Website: crate-barrel
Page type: receipt
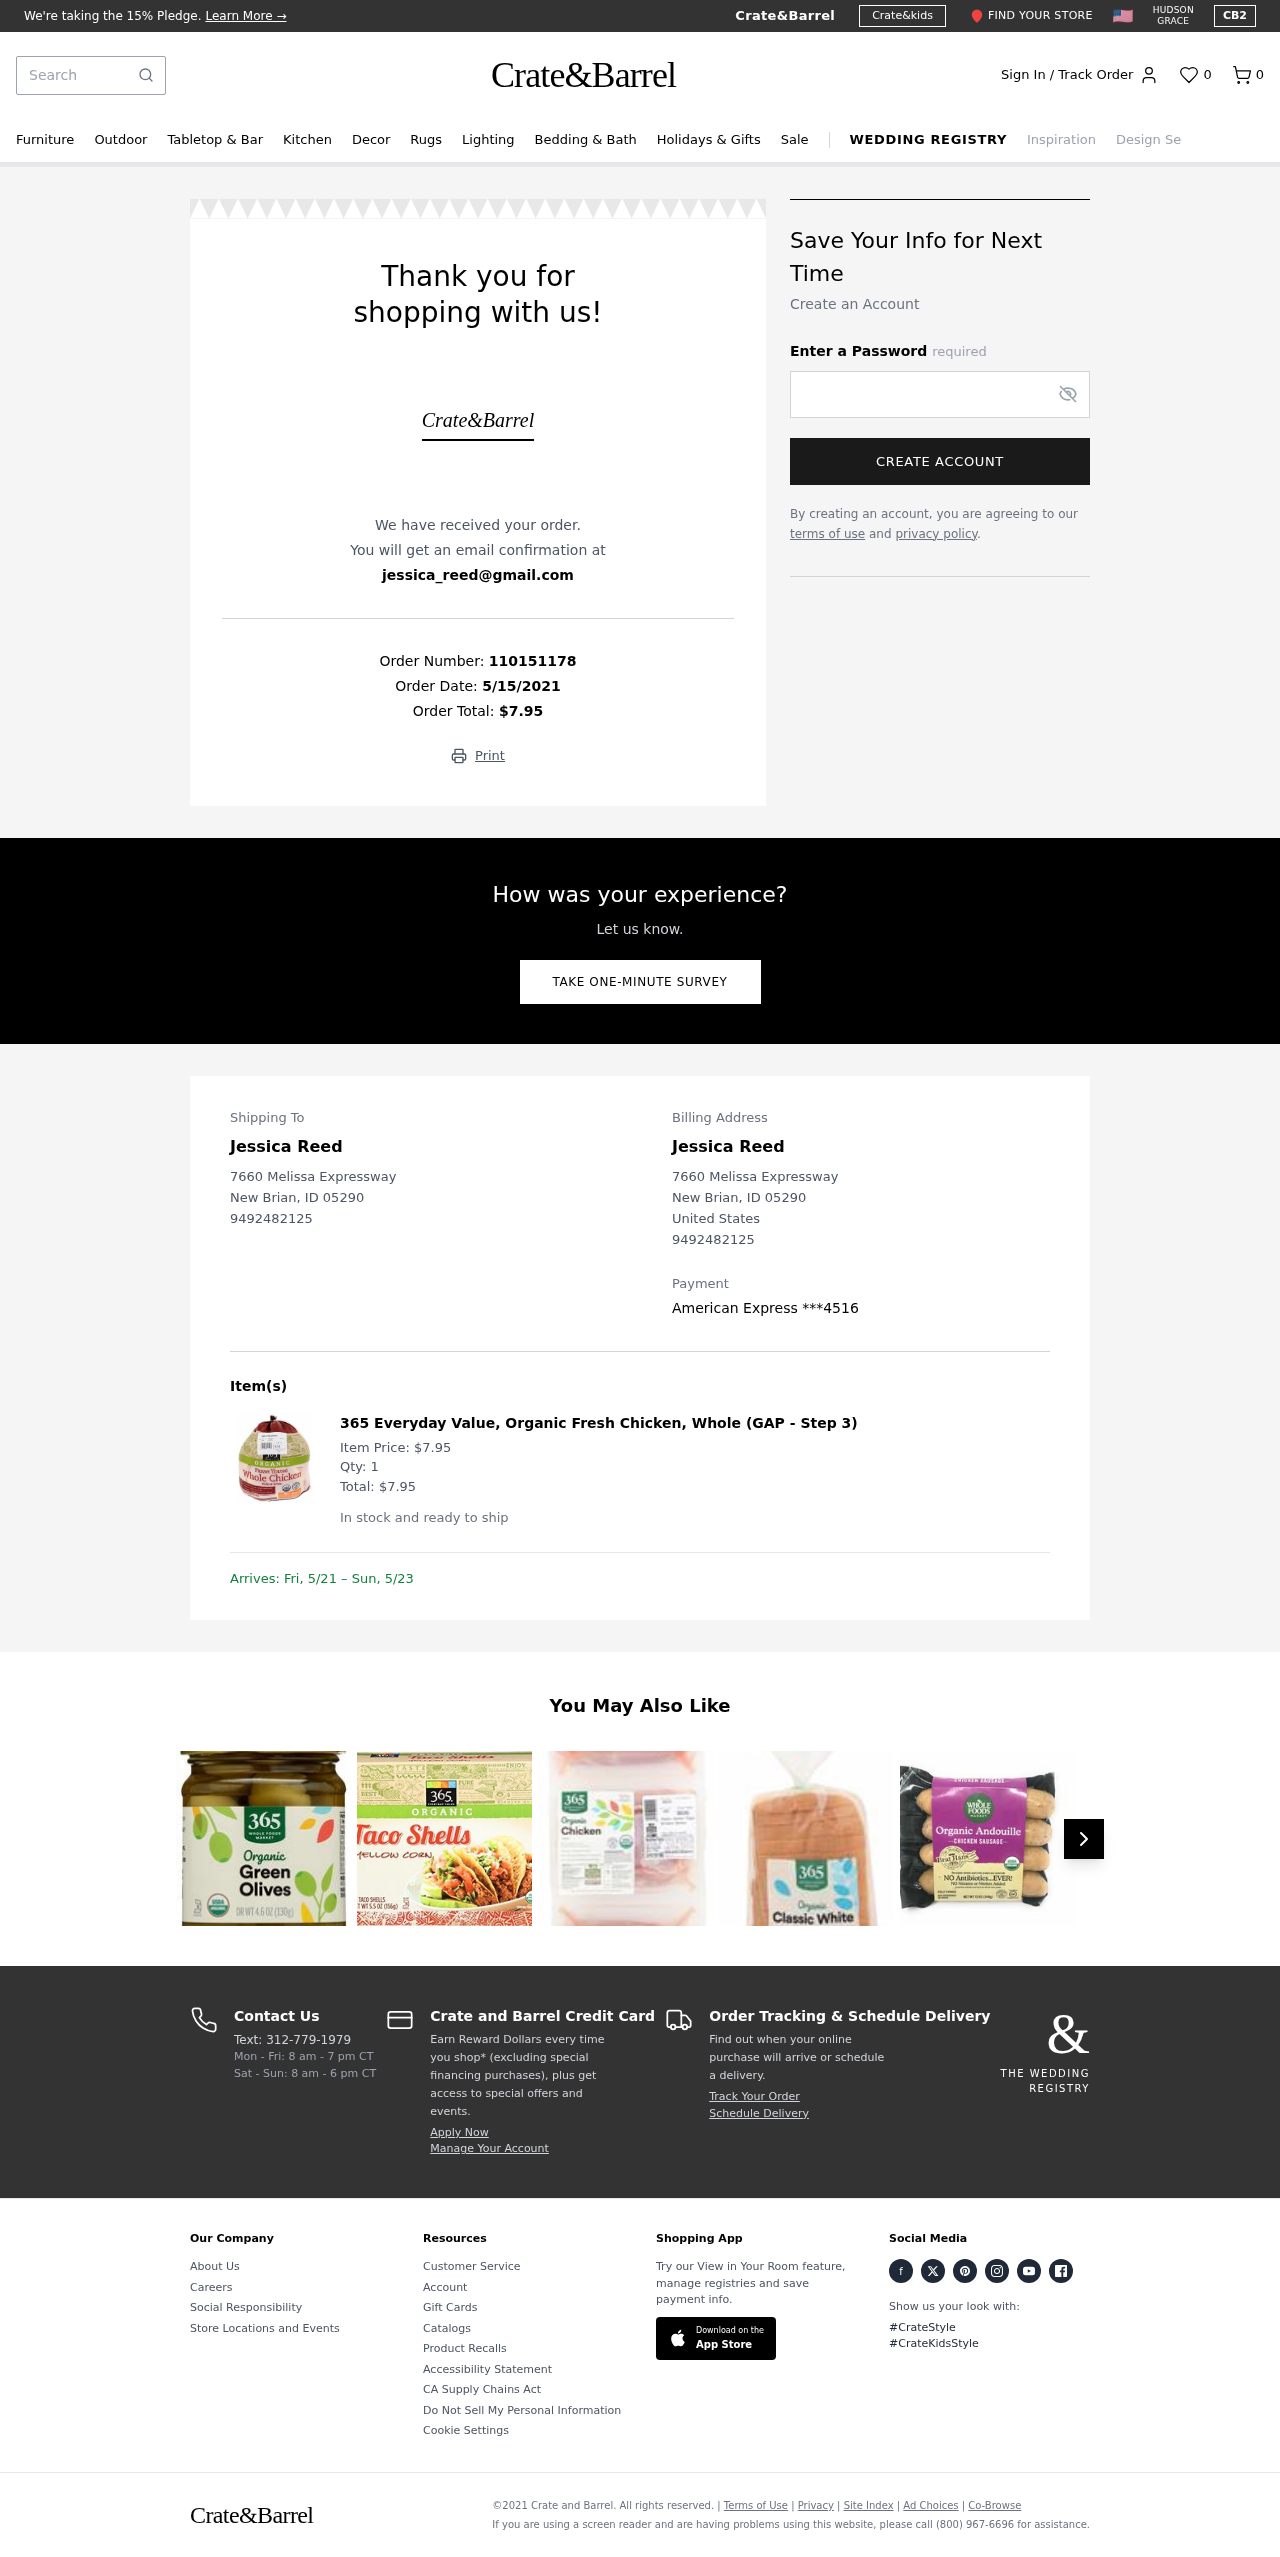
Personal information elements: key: PII_CARD_LAST4
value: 4516
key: PII_CARD_TYPE
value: American Express
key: PII_CITY
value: New Brian
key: PII_COUNTRY
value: United States
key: PII_EMAIL
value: jessica_reed@gmail.com
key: PII_FULLNAME
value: Jessica Reed
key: PII_PHONE
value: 9492482125
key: PII_POSTCODE
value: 05290
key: PII_STATE_ABBR
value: ID
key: PII_STREET
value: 7660 Melissa Expressway
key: PII_FULLNAME2
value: Jessica Reed
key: PII_CITY2
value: New Brian
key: PII_STATE_ABBR2
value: ID
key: PII_POSTCODE_FULL
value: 05290
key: PII_POSTCODE_NUMERIC
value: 5290
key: PII_PHONE2
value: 9492482125
Product elements: key: PRODUCT1_NAME
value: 365 Everyday Value, Organic Fresh Chicken, Whole (GAP - Step 3)
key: PRODUCT1_PRICE
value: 7.95
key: PRODUCT1_QUANTITY
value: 1
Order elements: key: ORDER_NUM_ITEMS
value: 0
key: ORDER_ID
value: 110151178
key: ORDER_DATE
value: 5/15/2021
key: ORDER_TOTAL
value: $7.95
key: ORDER_ITEM_TOTAL
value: $7.95
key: ORDER_DELIVERY_DATE
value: Fri, 5/21 – Sun, 5/23
Search elements: key: HEADER_SEARCH
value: Search
Other elements: key: FAVORITES_COUNT
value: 0